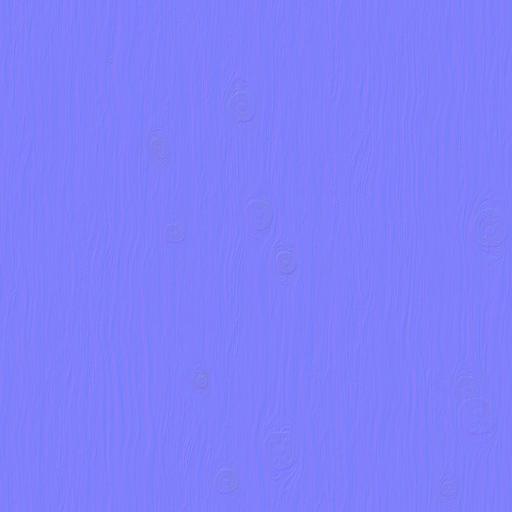
clean dark flat smooth wood wooden